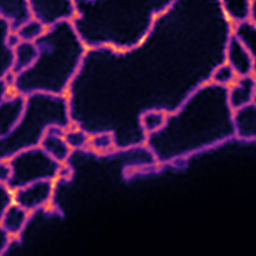
Label: Super-resolution ER image